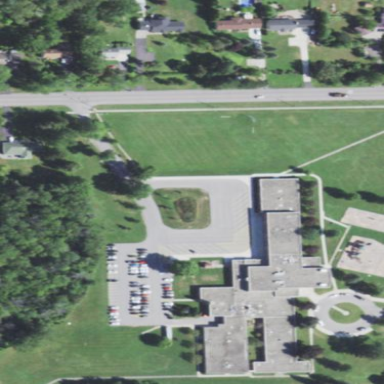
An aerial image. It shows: School building.